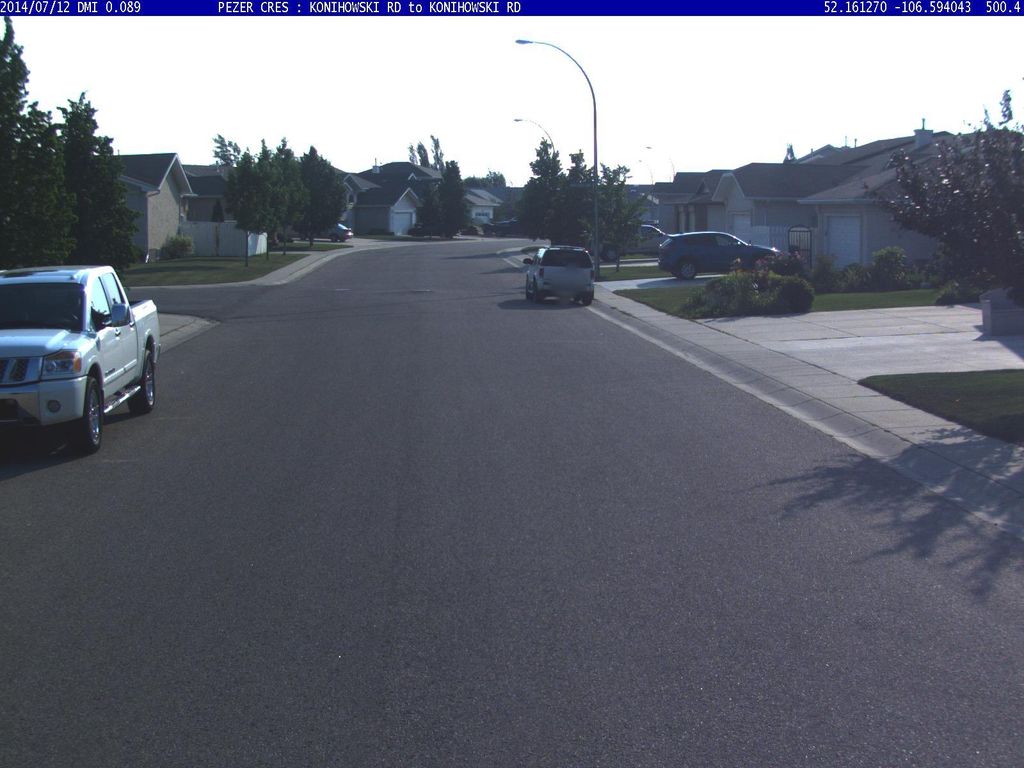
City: saskatoon